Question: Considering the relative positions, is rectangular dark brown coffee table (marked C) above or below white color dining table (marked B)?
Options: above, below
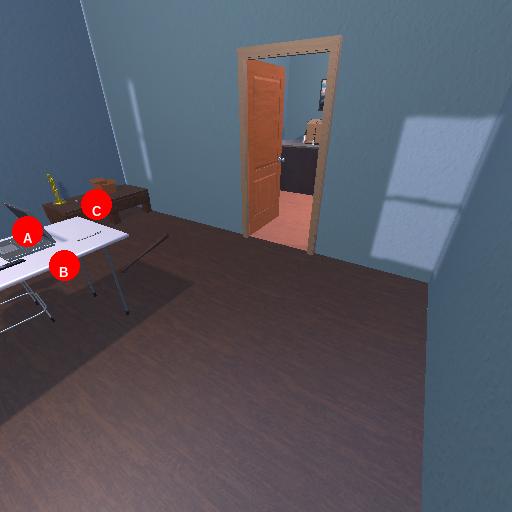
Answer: above